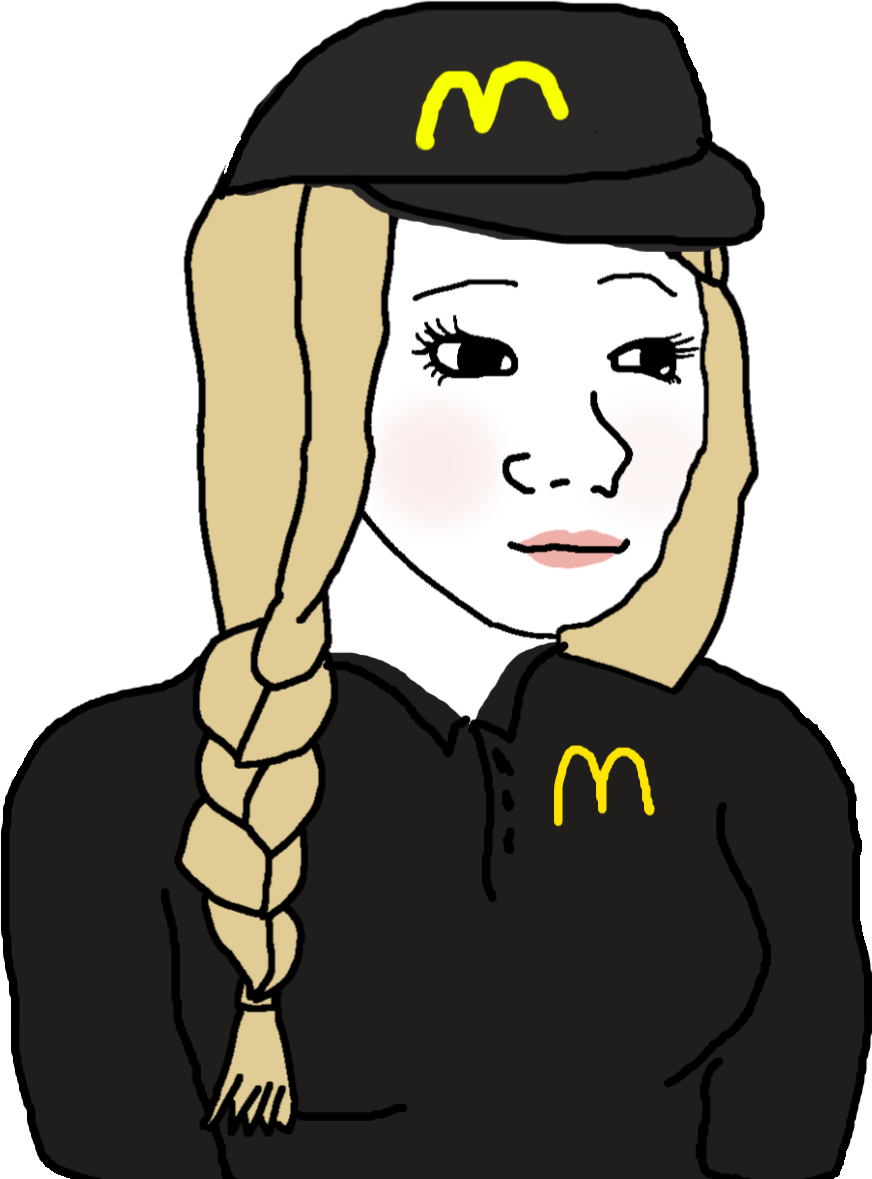
Label: 5_Trad_Wife